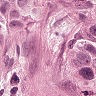
Metastatic tissue present: yes